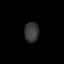
Tissue: skin
Cell type: Epithelial cells
Senescence score: 0.2768
Nuclear area (px): 282
Mean DAPI intensity: 56.543